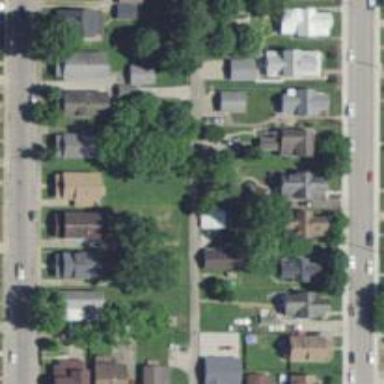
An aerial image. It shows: Alley classified as service road.